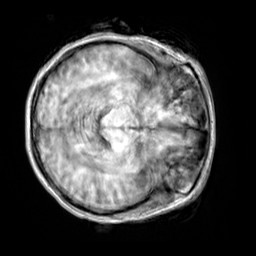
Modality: T1w
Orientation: axial
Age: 25
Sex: female
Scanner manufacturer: siemens
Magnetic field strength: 3 T
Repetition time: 2.3 s
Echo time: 0.00303 s